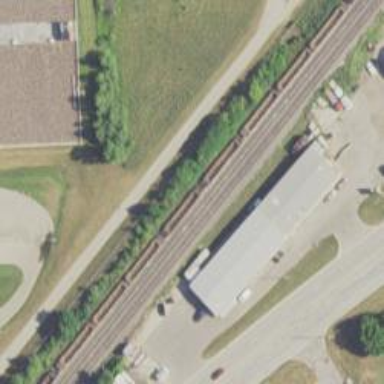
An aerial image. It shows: Railway track.